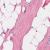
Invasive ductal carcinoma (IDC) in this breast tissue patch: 0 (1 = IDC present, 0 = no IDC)